Question: I have a web page that is used as a live log for a 'txt' file being updated on Unix. I'm sending Ajax request to a PHP file that reads the file and returns its text to a 'textarea'.
I want the 'textarea' to be updated every 1 second.
The javascript code is:
'''
<script>
var myVar;
function readLogAjax()
{
var account = document.getElementById("account").value;
var env = document.getElementById("env").value;
var type = document.getElementById("type").value;
var xmlhttp;
if (window.XMLHttpRequest)
{
xmlhttp=new XMLHttpRequest();
}
else
{
xmlhttp=new ActiveXObject("Microsoft.XMLHTTP");
}
xmlhttp.onreadystatechange=function()
{
if (xmlhttp.readyState==4 && xmlhttp.status==200)
{
document.getElementById("result").value = xmlhttp.responseText;
console.log('Updated textarea');
}
}
xmlhttp.open("GET","ajax_file_reader.php?account="+account+"&env="+env+"&type="+type ,true);
console.log('Sending request');
xmlhttp.send();
console.log('Sent request');
}
function startRead()
{
myVar = setInterval(readLogAjax,1000);
}
function stopRead()
{
clearInterval(myVar);
}
</script>
'''
the 'textarea':
'''
<textarea style="margin: 2px; height: 335px; width: 661px;" name="result" id="result" cols="80" rows="10" onclick=""></textarea>
'''
And i have two buttons to start and stop the log:
'''
<button type="button" id="generate" onclick="startRead()">Run EVT</button>
<button type="button" id="generate" onclick="stopRead()">Stop EVT</button>
'''
This simple code works just fine on Chrome, and the 'textare' is being updated every one second, i can see the Ajax calls in Chrome's network monitor:

But on IE8 (I must get this working on IE8), the 'textarea' is only updated after the first time im entering the page and pressing .
I thought this is a caching problem so i've added these meta tags:
'''
<meta http-equiv="Cache-Control" content="no-cache, no-store, must-revalidate" />
<meta http-equiv="Pragma" content="no-cache" />
<meta http-equiv="Expires" content="0" />
'''
But this didnt help, so Im guessing this is some sort of a problem with the AJAX calls, I've added the console calls, and I see these result on the IE8 Console:
'''
...
...
LOG: Sending request
LOG: Sent request
LOG: Updated textarea
LOG: Sending request
LOG: Sent request
LOG: Updated textarea
...
...
'''
I've also tried a few modification of 'setInterval' such as 'setInterval("readLogAjax();",1000);' and 'setInterval(function(){readLogAjax()},1000);'. But non of this helped
I cant figure what is the problem on IE8...
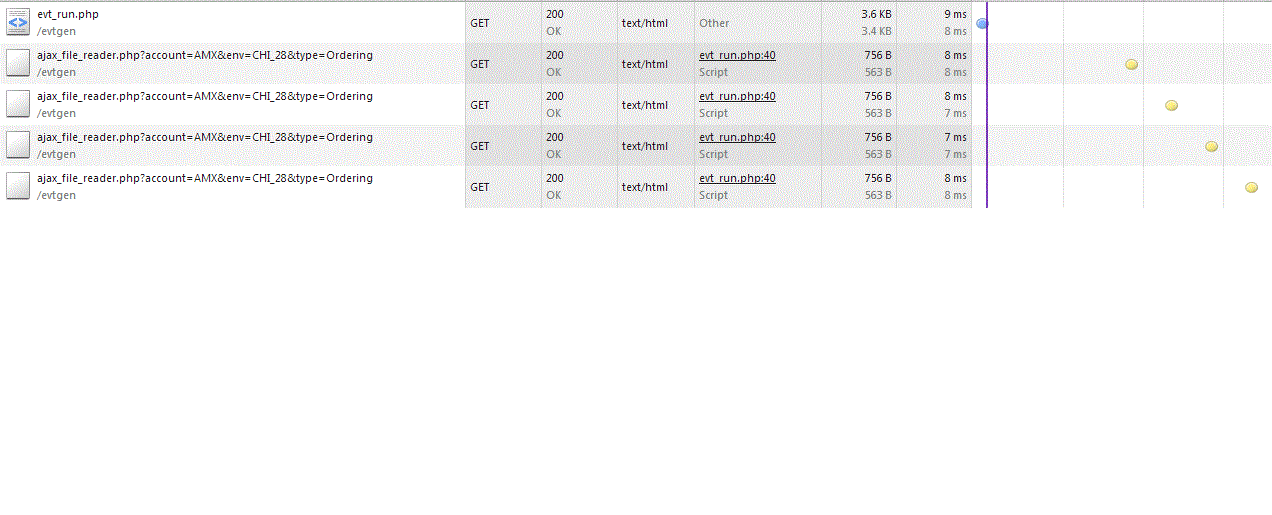
Answer: OK, Finally found the answer to the mystery...
IE8 was also caching the PHP file that was reading the text ('ajax_file_reader.php'), thus the only text that was displayed was the first one received, and from that on it was cached.
The solution was adding these headers to the PHP code:
'''
header('Cache-Control: no-cache, no-store, must-revalidate'); // HTTP 1.1.
header('Pragma: no-cache'); // HTTP 1.0.
header('Expires: 0'); // Proxies.
'''
Thanks and for focusing me on the caching issue.